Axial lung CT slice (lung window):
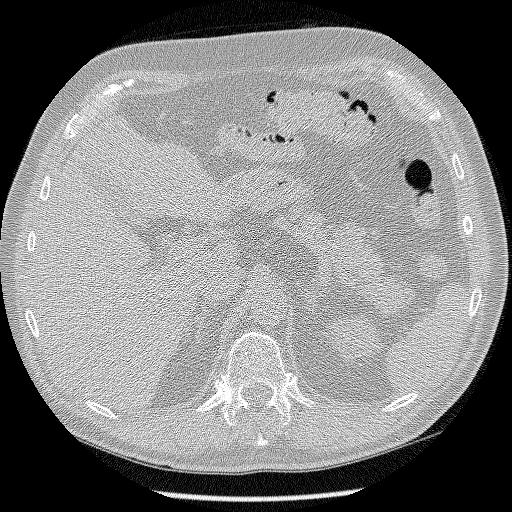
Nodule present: no